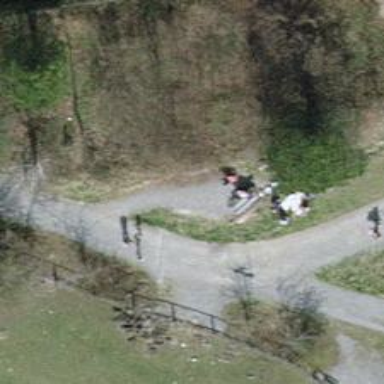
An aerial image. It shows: Bench.